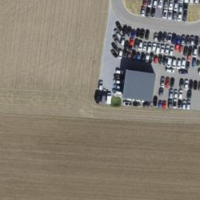
EUNIS habitat code: 52
Species observed at this site:
Dipsacus fullonum
Cirsium arvense